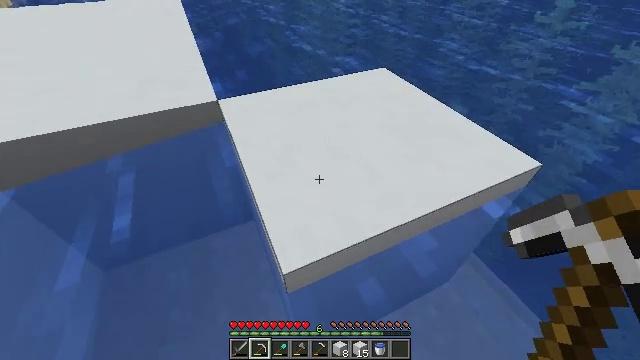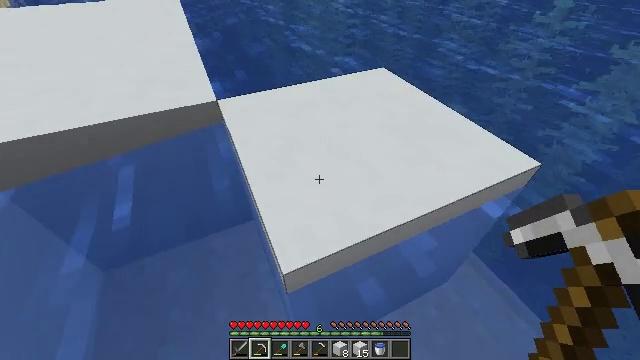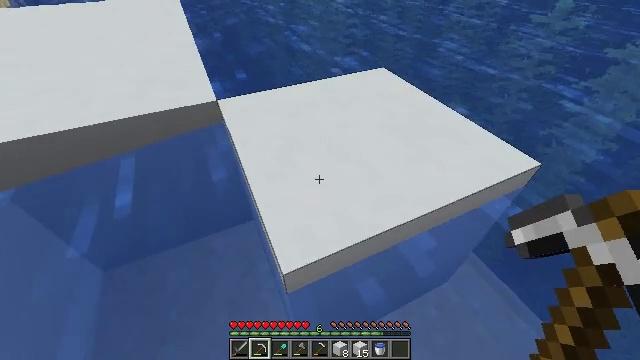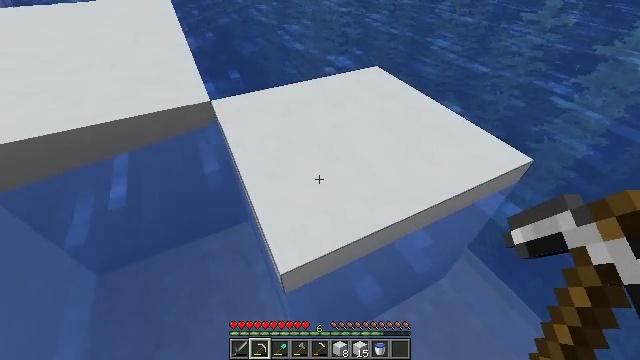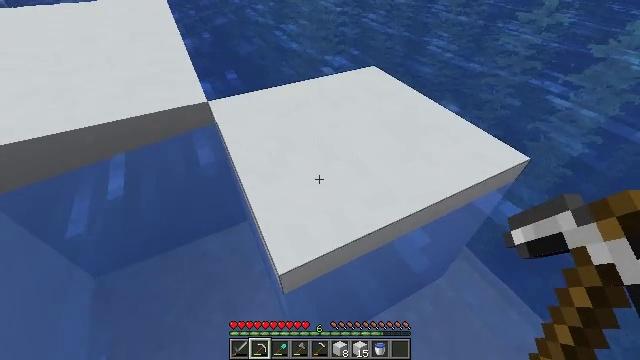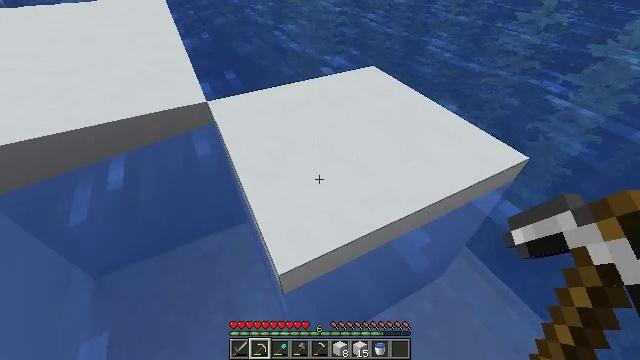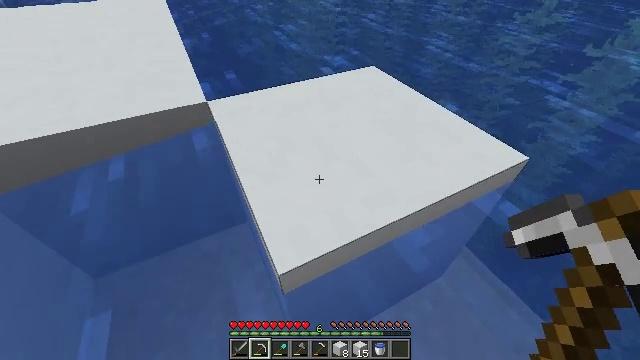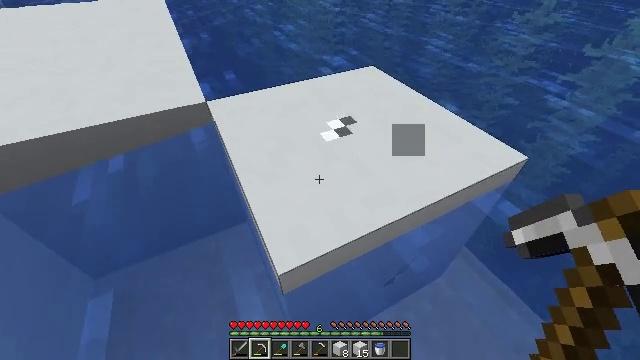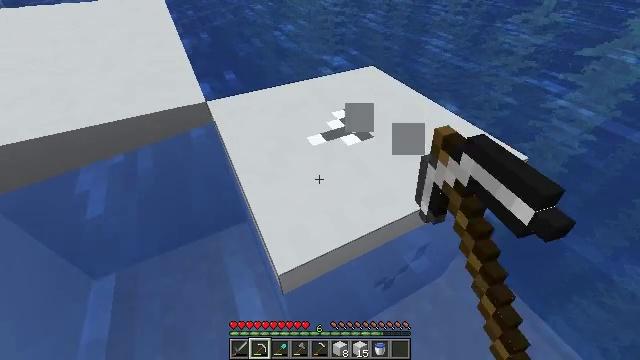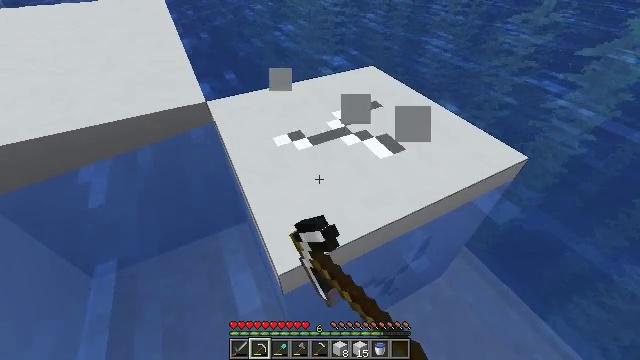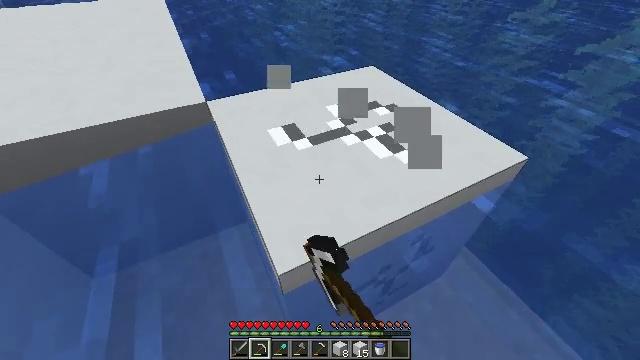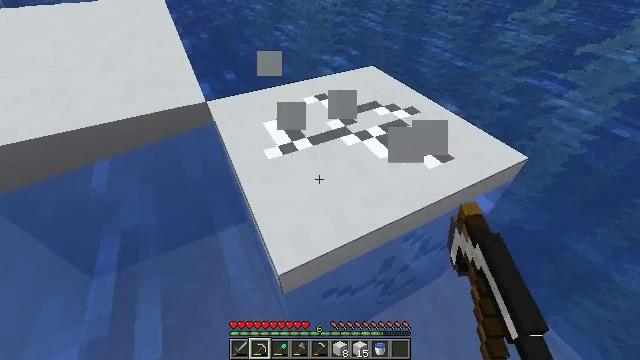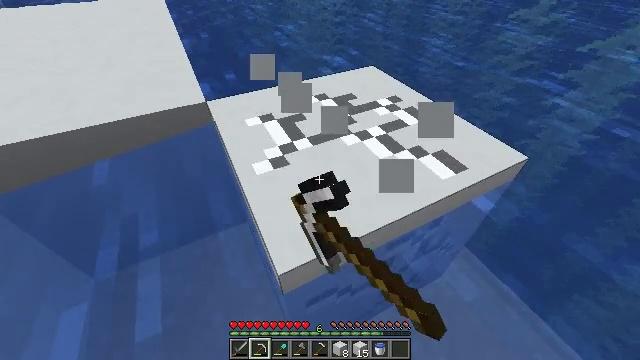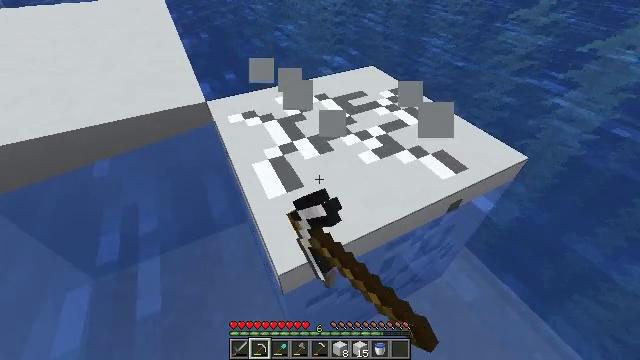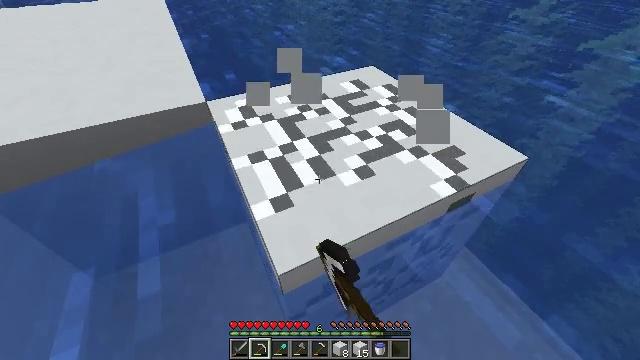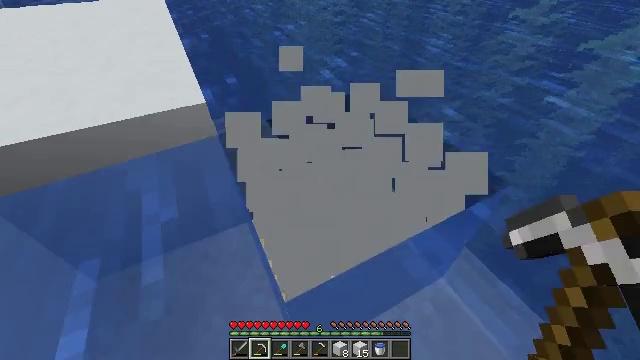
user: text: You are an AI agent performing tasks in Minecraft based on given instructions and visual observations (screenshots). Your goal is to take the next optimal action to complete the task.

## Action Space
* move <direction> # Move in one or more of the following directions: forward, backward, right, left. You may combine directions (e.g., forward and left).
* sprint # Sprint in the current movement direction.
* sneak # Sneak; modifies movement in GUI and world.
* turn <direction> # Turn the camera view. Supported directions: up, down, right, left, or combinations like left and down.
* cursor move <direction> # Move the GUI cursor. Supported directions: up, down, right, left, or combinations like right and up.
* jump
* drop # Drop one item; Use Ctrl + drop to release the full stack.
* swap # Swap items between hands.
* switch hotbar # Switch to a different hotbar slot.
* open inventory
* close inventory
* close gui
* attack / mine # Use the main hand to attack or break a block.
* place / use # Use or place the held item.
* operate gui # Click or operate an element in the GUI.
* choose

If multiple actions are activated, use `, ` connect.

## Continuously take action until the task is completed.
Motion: motion action
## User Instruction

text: Collect white concrete from a structure.
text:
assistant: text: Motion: no_op
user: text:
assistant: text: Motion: no_op
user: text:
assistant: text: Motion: turn right
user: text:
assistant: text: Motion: no_op
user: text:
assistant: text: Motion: no_op
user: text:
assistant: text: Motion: no_op
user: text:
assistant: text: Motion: attack / mine
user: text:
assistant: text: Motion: attack / mine
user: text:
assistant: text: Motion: attack / mine
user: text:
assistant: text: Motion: attack / mine
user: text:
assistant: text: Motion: attack / mine
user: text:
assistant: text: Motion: attack / mine
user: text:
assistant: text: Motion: attack / mine
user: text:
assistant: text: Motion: attack / mine
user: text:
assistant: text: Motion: attack / mine
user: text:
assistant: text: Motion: attack / mine
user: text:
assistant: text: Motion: attack / mine
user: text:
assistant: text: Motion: move forward, attack / mine
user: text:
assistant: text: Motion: move forward, attack / mine
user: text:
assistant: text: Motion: move forward
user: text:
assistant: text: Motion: move forward
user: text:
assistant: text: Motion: move forward, turn left
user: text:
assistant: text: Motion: move forward, turn left
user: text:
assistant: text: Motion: turn left and up
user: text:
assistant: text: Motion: turn left and up
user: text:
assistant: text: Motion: turn left and up
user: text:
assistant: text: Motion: turn left
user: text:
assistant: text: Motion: attack / mine
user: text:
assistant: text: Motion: attack / mine
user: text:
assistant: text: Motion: attack / mine